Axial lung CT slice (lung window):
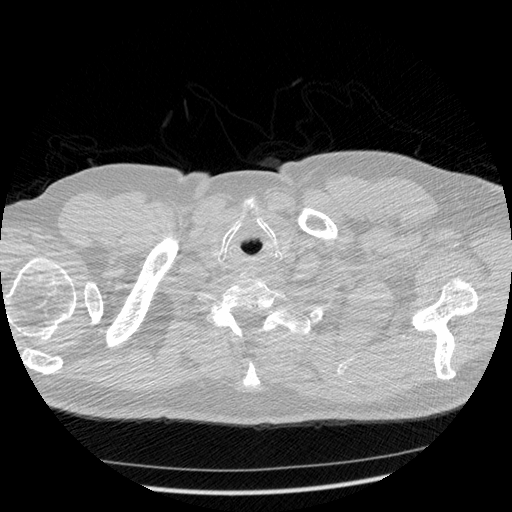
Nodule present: no